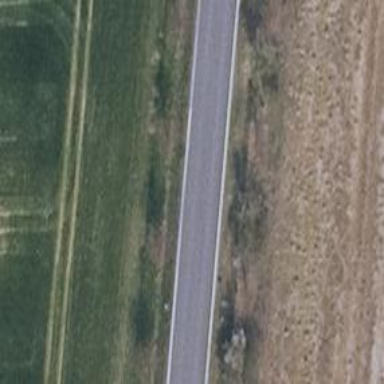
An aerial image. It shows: Secondary road with asphalt surface.